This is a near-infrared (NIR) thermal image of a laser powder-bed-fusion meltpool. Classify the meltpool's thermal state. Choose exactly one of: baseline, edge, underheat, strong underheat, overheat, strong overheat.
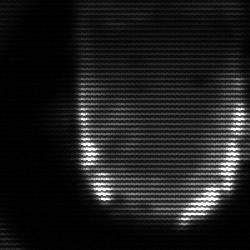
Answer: baseline